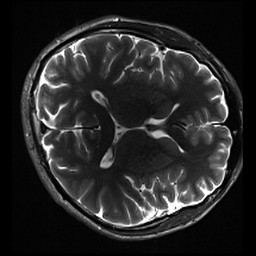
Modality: inplaneT2
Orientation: axial